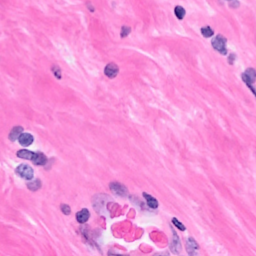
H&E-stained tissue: Breast